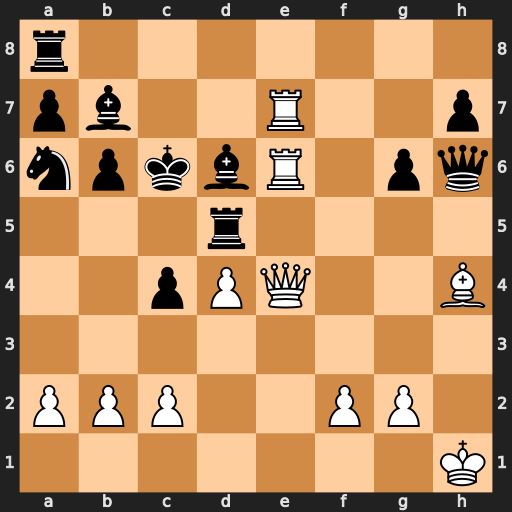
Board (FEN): r7/pb2R2p/npkbR1pq/3r4/2pPQ2B/8/PPP2PP1/7K
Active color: w
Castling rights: -
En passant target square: -
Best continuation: Rxd6+ Kb5 Rxd5+ Bxd5 Qxd5+